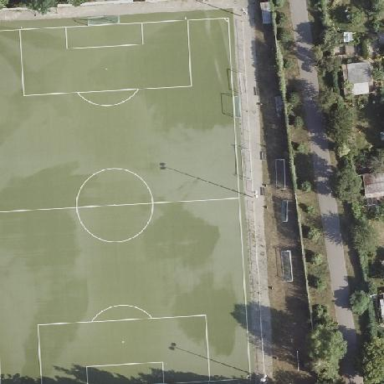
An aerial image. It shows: Soccer pitch designated for leisure and sports activities.